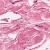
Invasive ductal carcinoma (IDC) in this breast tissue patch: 0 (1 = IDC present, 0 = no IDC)